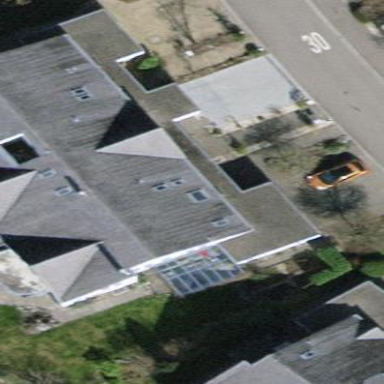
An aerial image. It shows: Semidetached house.